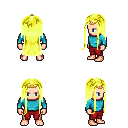
a pixel art fantasy rpg character, male body template, human, light skin, teal long-sleeve shirt, red pants, gold extra-long hairstyle, gold tiara, four views (front, back, left, right), 2x2 character sprite sheet, small pixel art, hard edges, no anti-aliasing